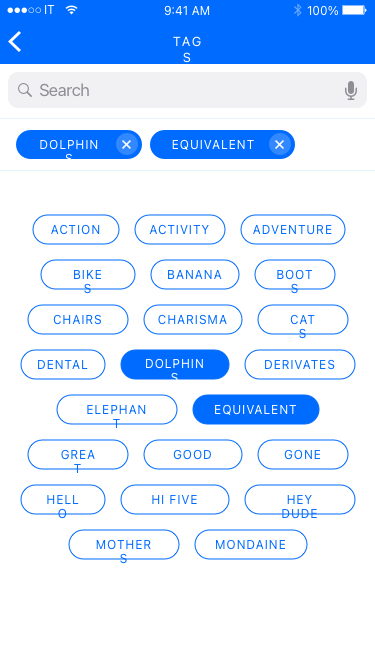
Text in this UI design:
MONDAINE
MOTHERS
HEY DUDE
HI FIVE
HELLO
GONE
GOOD
GREAT
EQUIVALENT
ELEPHANT
DERIVATES
DOLPHINS
DENTAL
CATS
CHARISMA
CHAIRS
BOOTS
BANANA
BIKES
ADVENTURE
ACTIVITY
ACTION
EQUIVALENT
DOLPHINS
TAGS
100%
9:41 AM
IT